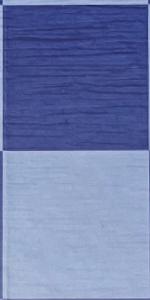
Label: Empty